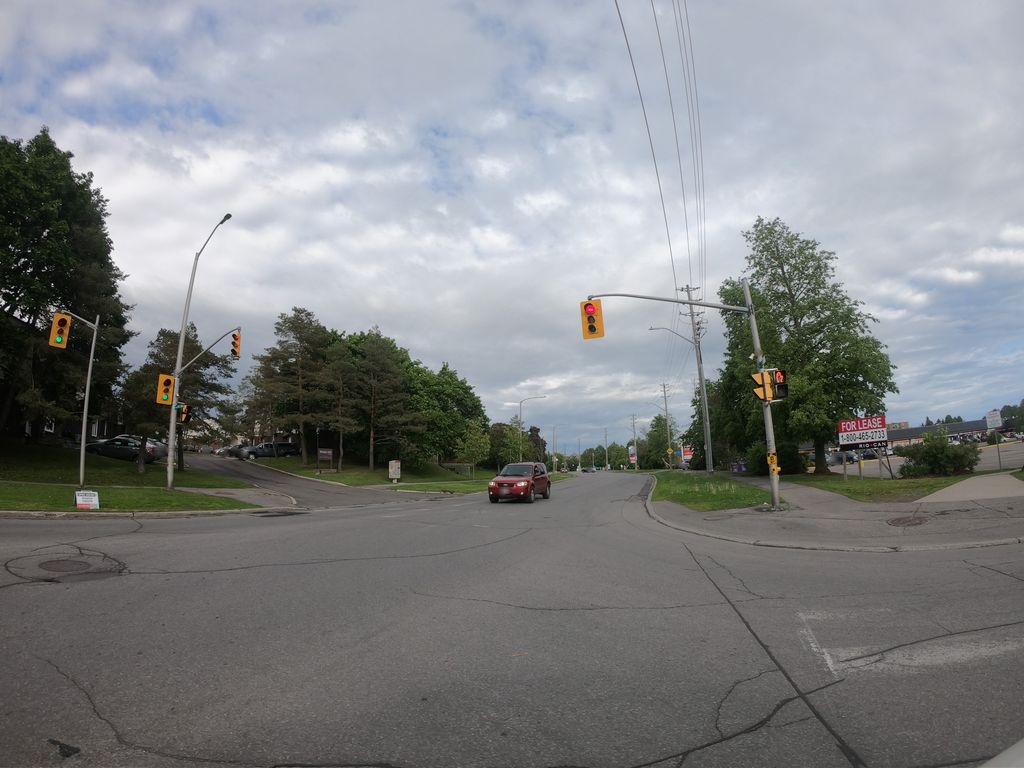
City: ottawa-gatineau